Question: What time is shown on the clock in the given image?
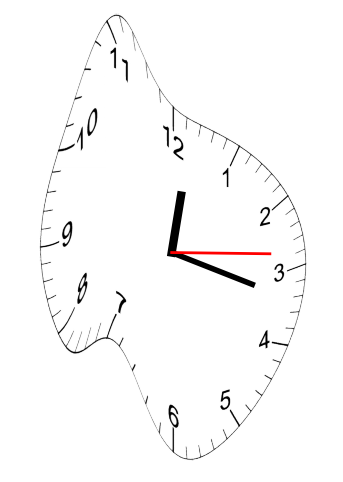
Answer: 12:17:14